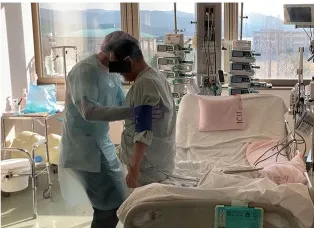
A representative rehabilitation scene. Performing half-squats and calf-raises before regional hospital transfer (day 18).
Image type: medical_photograph (skin_photograph)